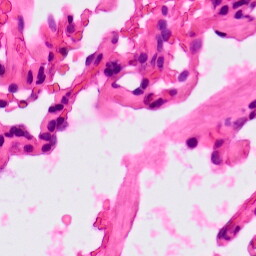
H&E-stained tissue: Lung